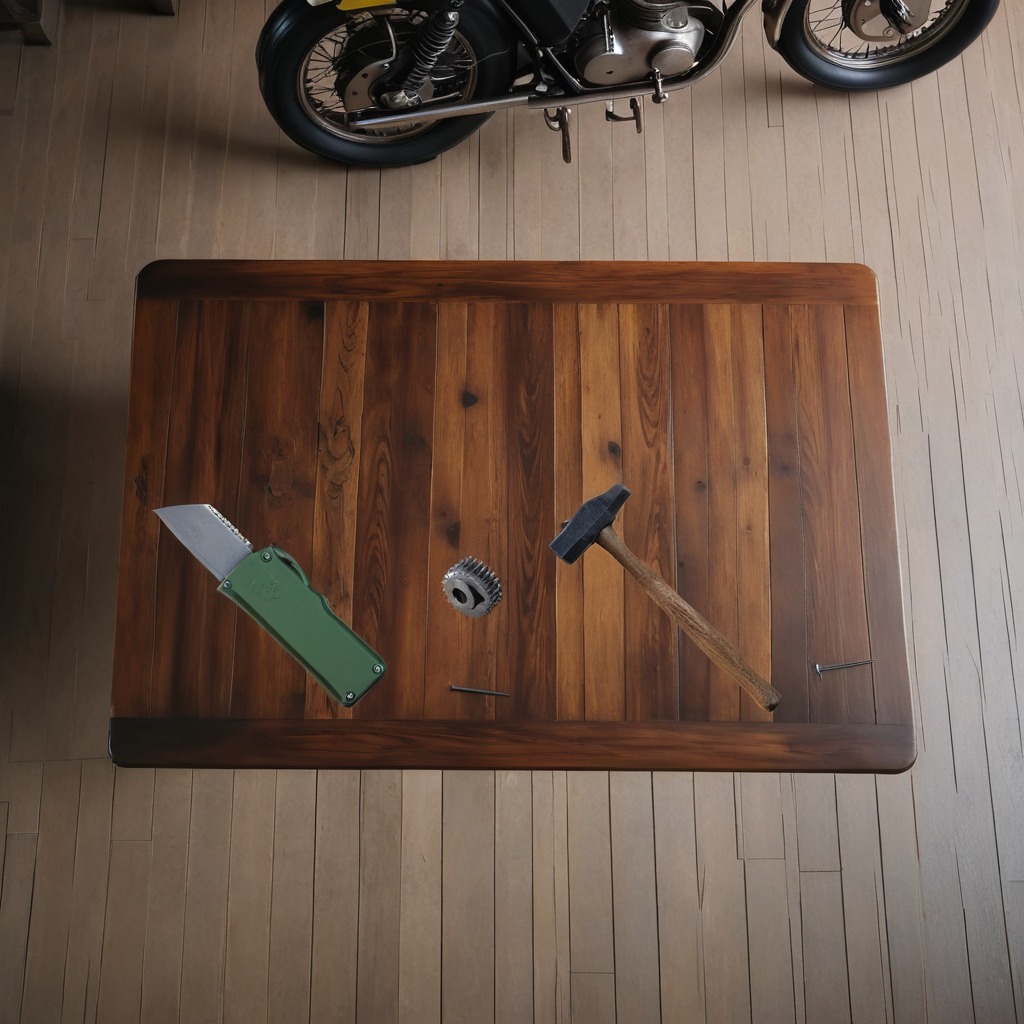
A gear with teeth, a utility knife, a metal machine screw, an iron nail, and a hammer are lying on an oil-spilled wooden table in a vintage motorcycle garage.